Interaction volume radius: 10 \u00c5
Interaction volume height: 45 \u00c5
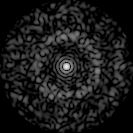
Disorder parameter: 0.8221